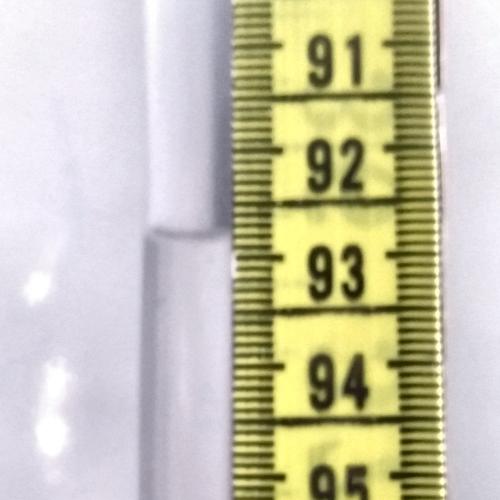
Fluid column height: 92.8 cm